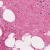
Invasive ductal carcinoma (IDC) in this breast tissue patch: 0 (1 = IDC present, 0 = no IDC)